Question: I'm trying to understand where I might be able to shave some time off a particular request in AppEngine (one millions of users will be making).
Here are my RPC timings from an appengine.com instance (not my local Dev server).
The Gannt chart shows that the 3 RPC calls in the handler took at most 25 ms each:

But there are huge gaps in between.
So I added some logging messages around each RPC, like:
'''
logging.debug('Starting 1st RPC')
tags = ndb.get_multi(tag_keys, use_cache=True, use_memcache=True)
logging.info('Finished 1st RPC, retrieved {} entities'.format(len(tags)))
'''
The log for the request that's graphed above is:
'''
2015-04-03 16:33:16.870 /api/v2/foo 200 1229ms 103kb Mozilla/5.0 (Macintosh; Intel Mac OS X 10_10_2) AppleWebKit/537.36 (KHTML, like Gecko) Chrome/41.0.2272.118 Safari/537.36 module=default version=3
D 2015-04-03 16:33:15.650 Starting 1st RPC
I 2015-04-03 16:33:15.670 Finished 1st RPC, retrieved 3 entities
D 2015-04-03 16:33:15.671 Starting 2nd RPC
I 2015-04-03 16:33:15.953 Finished 2nd RPC, retrieved 30 entities
I 2015-04-03 16:33:15.957 ...
D 2015-04-03 16:33:15.958 Starting 3rd PRC
I 2015-04-03 16:33:16.574 Finished 3rd RPC, retrieved 190 entities
I 2015-04-03 16:33:16.652 ...
I 2015-04-03 16:33:16.761 ...
I 2015-04-03 16:33:16.843 Saved; key: __appstats__:095600, part: 90 bytes, full: 15711 bytes, overhead: 0.001 + 0.066; link: http://foo.appspot.com/_ah/stats/details?time=1
'''
which show the RPC timings as 20 ms, 282 ms, 616 ms.
My guess is that the chart timings do not account for deserialization into the model object, or something like that?
According to Datastore Admin, the avg. entity size for the entities returned from the 2nd and 3rd calls are 5KB and 1KB, respectively.
Also, the chart shows the 3rd RPC starting ~600 ms after the first, while the logs show only ~300 ms elapsed between 1 & 3.
Should I not rely on the chart/stats for hard/real numbers?
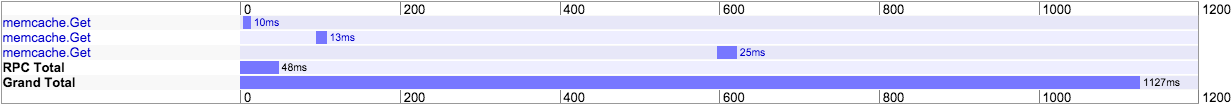
Answer: > My guess is that the chart timings do not account for deserialization
into the model object, or something like that?
Right - they're about the RPCs proper, only.
> Also, the chart shows the 3rd RPC starting ~600 ms after the first,
while the logs show only ~300 ms elapsed between 1 & 3.
This perplexing -- I've seen the reverse sometimes (and mentally attributed it to the app or thread being pre-empted and the chart only considering "CPU" rather than "total elapsed" time) but never the kind of discrepancy you observe.
> Should I not rely on the chart/stats for hard/real numbers?
I've recently started playing ("playing" only, as it's in beta) with Google Cloud Monitoring (from Stackdriver), per <URL> , and I wonder if it might do a better job for you...